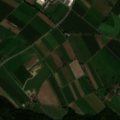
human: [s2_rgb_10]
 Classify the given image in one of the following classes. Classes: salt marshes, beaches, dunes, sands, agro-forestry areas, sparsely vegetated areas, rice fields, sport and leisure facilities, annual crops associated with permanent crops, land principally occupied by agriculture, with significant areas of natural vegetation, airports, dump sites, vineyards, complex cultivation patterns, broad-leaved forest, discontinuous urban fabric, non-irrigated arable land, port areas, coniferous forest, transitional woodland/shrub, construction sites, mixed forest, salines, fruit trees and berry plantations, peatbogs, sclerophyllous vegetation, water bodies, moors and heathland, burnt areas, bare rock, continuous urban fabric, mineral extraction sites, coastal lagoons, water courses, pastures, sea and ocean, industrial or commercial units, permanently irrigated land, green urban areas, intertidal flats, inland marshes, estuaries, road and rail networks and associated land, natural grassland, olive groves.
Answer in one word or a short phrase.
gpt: discontinuous urban fabric, non-irrigated arable land, mixed forest